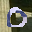
Label: 0